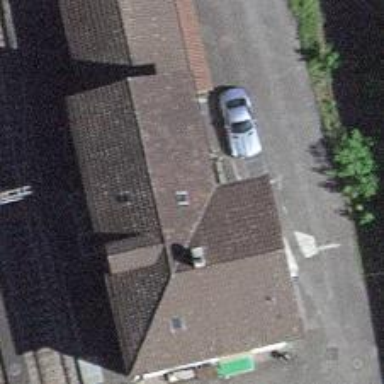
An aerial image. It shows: Railway service station.